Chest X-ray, PA view. Patient: 51 years old, sex M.
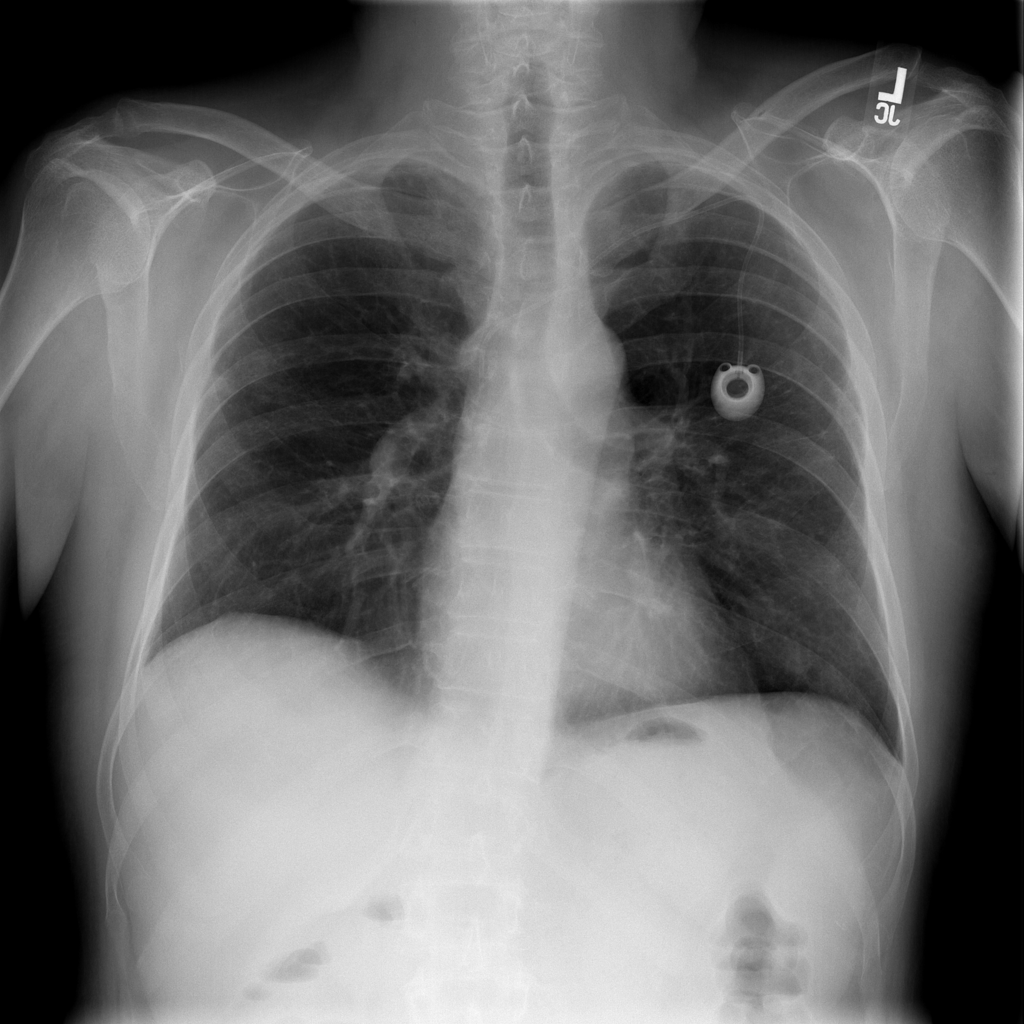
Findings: No Finding